Aerial crown-view tile of a tropical tree (Barro Colorado Island, Panama), acquired 20250217:
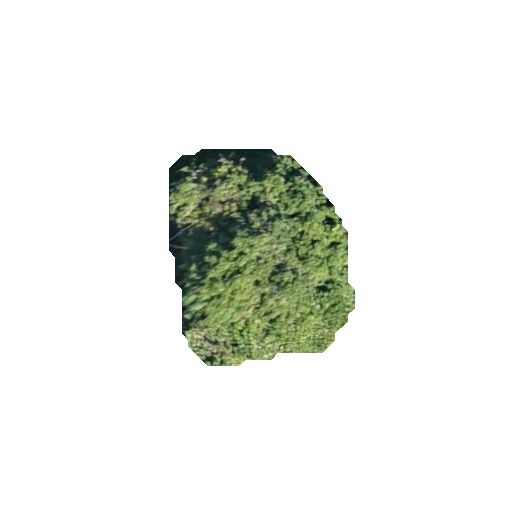
Species: Alseis blackiana
GBIF accepted scientific name: Alseis blackiana
Crown area: 48.016 m²